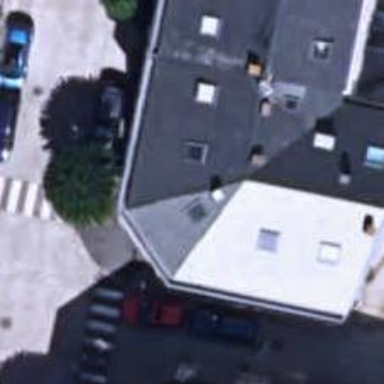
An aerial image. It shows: Antenna shop.